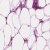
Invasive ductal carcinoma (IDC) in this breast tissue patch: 0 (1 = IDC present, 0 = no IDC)